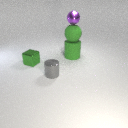
small gray metal cylinder in front of small green metal cube